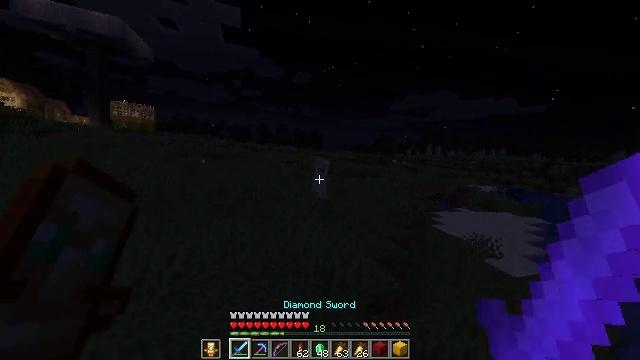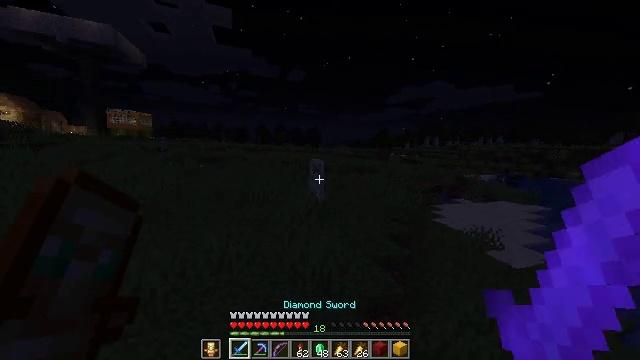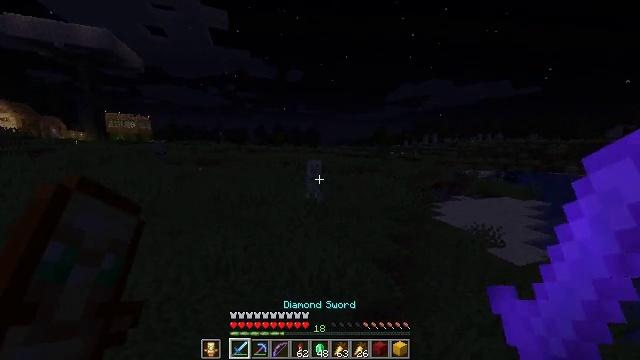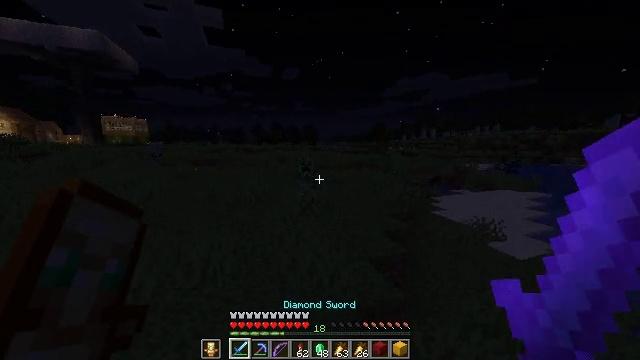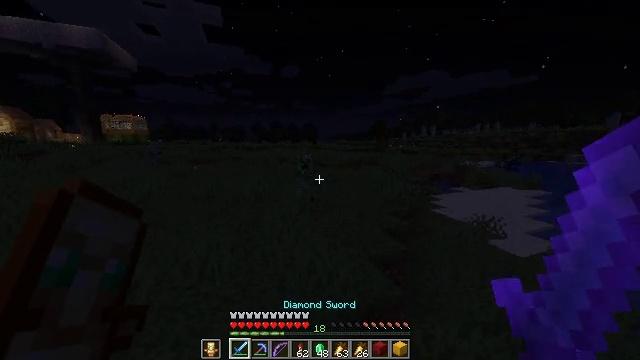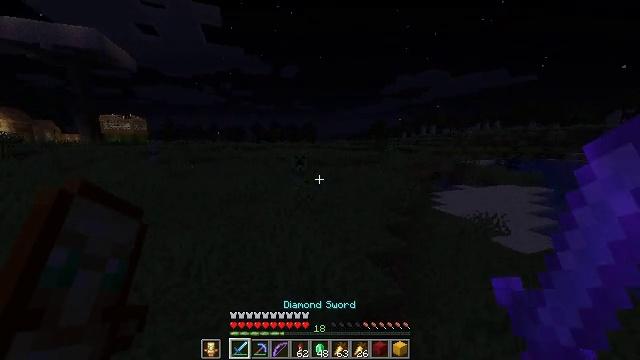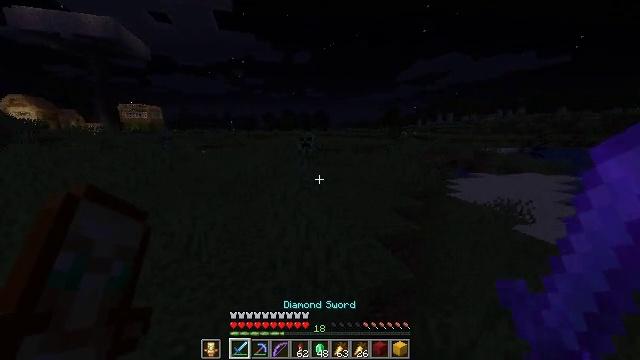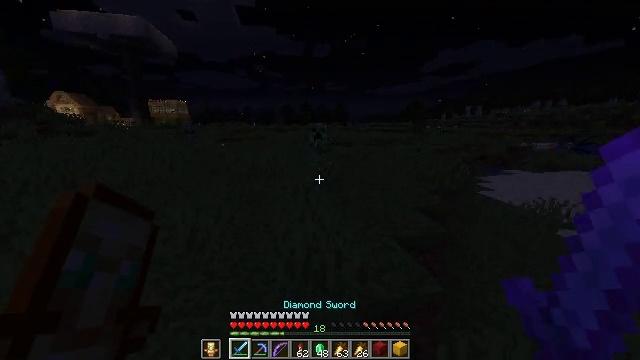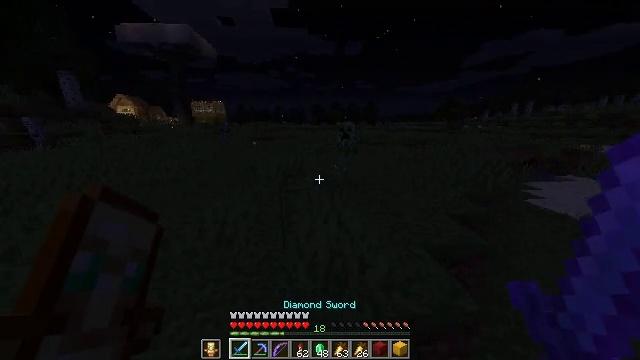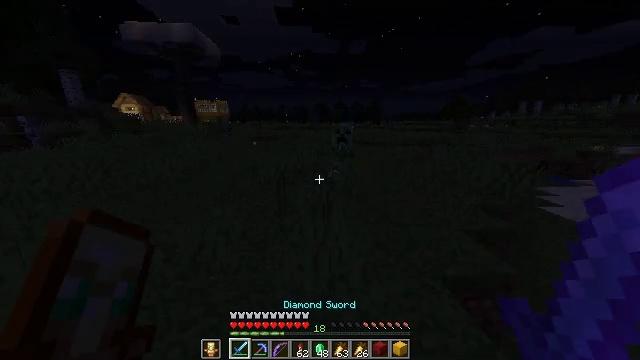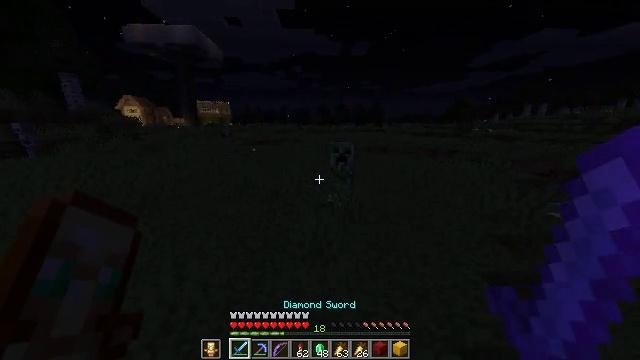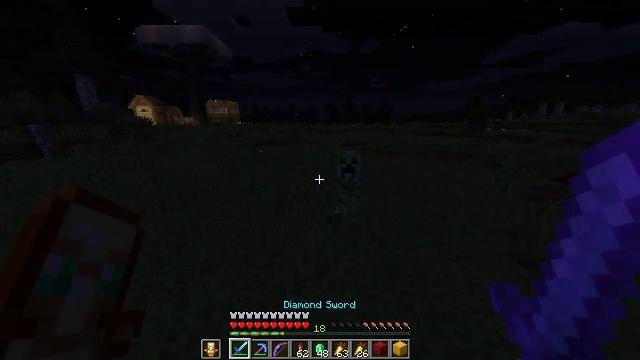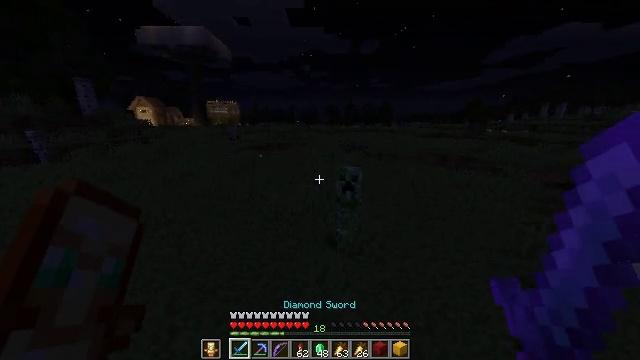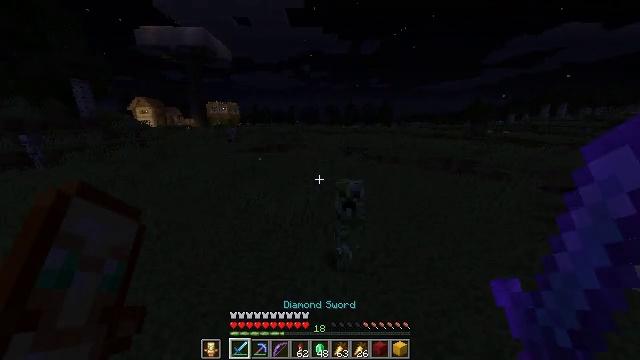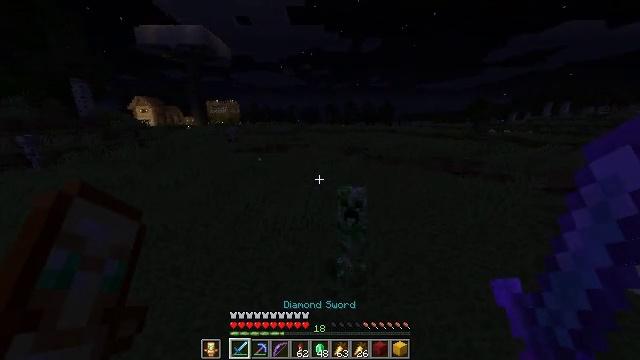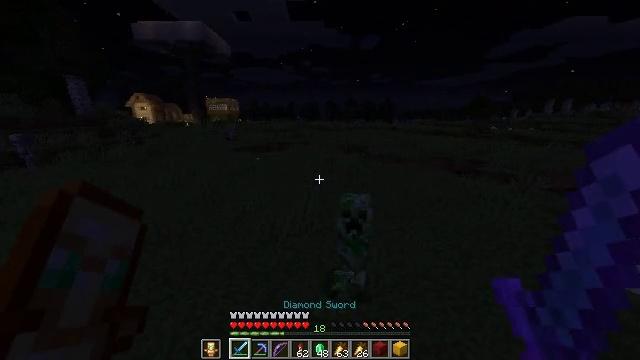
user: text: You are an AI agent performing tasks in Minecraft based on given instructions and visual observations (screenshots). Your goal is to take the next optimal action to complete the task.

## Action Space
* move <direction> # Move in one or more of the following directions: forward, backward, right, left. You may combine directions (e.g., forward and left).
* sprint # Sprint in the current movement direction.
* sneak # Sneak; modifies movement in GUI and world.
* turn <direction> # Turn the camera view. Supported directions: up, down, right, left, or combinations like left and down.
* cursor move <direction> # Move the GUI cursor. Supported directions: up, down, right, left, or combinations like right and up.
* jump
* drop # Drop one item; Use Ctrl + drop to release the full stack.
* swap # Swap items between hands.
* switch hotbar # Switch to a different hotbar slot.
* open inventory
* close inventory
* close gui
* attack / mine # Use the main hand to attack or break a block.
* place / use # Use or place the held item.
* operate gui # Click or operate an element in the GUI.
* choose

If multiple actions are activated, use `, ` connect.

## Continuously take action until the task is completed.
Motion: motion action
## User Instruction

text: Combat the creeper.
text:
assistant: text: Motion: move forward, sprint
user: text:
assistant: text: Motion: move forward, sprint
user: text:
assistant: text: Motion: move forward, sprint
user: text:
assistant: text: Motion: move forward, sprint
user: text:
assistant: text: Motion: move forward, sprint
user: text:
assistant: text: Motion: move forward, sprint, turn left and down
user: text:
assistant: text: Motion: move forward, sprint, turn left and down
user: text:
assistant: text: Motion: move forward, sprint, turn left
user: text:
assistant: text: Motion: move forward, sprint
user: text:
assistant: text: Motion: move forward, sprint, jump
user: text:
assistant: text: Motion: move forward, sprint, turn left, jump
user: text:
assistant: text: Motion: move forward, sprint, jump
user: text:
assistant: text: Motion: move forward, sprint, jump
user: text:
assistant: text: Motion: move forward, sprint, jump
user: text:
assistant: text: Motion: move forward, sprint
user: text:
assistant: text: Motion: move forward, sprint, turn down
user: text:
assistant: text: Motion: move forward, turn down
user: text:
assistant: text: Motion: turn down
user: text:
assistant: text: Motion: turn right and down
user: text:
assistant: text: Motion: move back, turn right and down, attack / mine
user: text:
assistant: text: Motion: move back, turn right and up, attack / mine
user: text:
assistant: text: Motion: attack / mine
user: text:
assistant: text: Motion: no_op
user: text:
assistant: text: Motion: turn up
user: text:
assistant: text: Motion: no_op